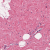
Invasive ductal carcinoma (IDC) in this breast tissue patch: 0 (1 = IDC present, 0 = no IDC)